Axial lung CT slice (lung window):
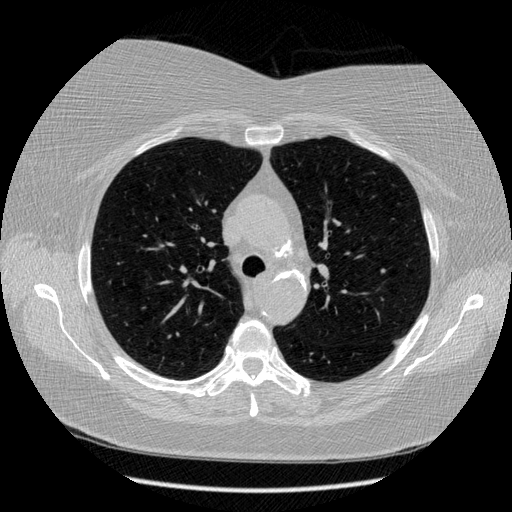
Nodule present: no